Interaction volume radius: 5 \u00c5
Interaction volume height: 15 \u00c5
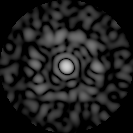
Disorder parameter: 0.8385